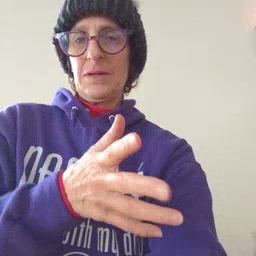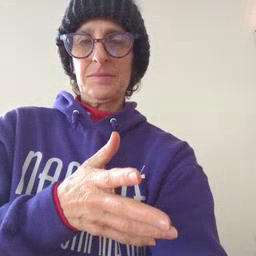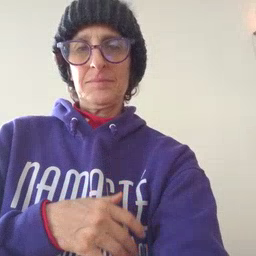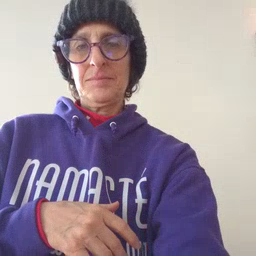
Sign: grandma